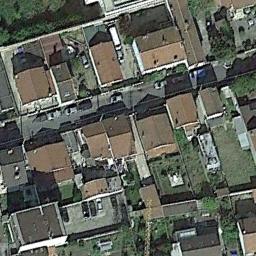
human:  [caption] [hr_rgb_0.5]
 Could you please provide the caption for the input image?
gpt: A dense residential area has a lot of greenery and lots of houses neatly arranged .

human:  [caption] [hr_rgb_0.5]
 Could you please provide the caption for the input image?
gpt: Some of the houses in the residential area are red .

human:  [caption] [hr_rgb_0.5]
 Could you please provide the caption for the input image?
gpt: The dense residential is on the grass next to the road .

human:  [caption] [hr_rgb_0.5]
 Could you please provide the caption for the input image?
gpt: In densely populated areas there are many roads and neatly arranged houses and trees of different sizes and shapes .

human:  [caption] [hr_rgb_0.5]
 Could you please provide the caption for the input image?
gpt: There are brown buildings with lawns around on dense residential area .